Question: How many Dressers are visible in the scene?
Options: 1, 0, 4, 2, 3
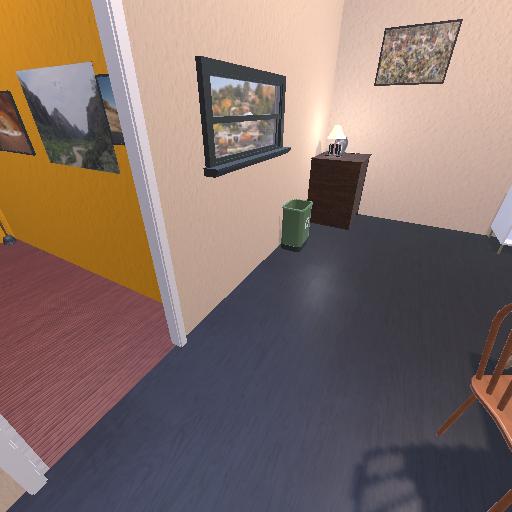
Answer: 1